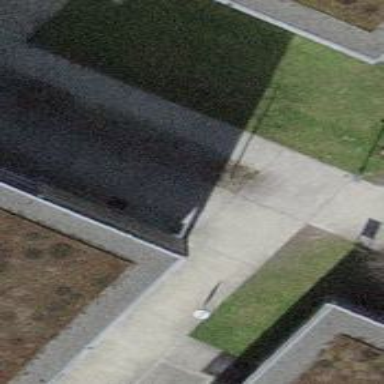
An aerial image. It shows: Bench.